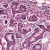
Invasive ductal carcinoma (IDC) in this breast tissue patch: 1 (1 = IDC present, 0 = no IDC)